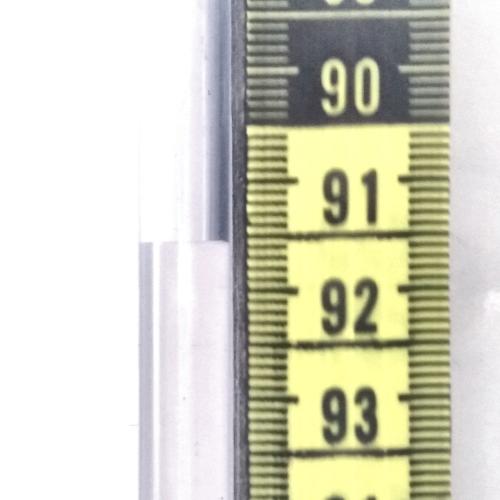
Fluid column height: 91.6 cm